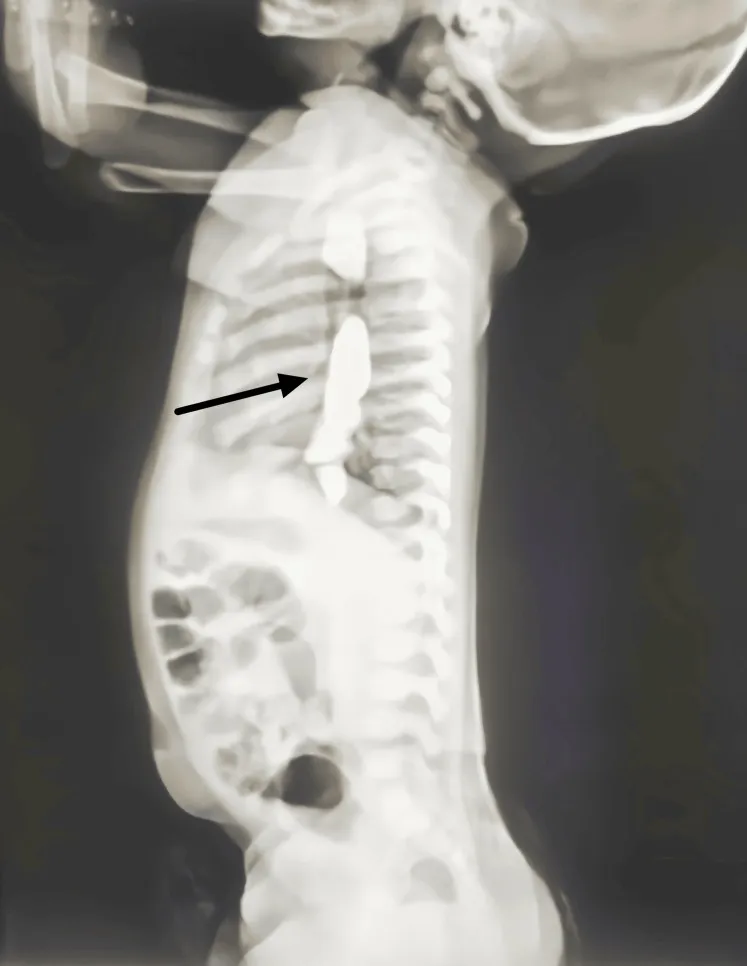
CT thorax image of the esophageal foreign bodies.
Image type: radiology (ct)